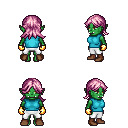
a pixel art fantasy rpg character, female body template, orc, green skin, teal sleeveless shirt, white pants, pink loose hair, gold gloves, brown shoes, four views (front, back, left, right), 2x2 character sprite sheet, small pixel art, hard edges, no anti-aliasing